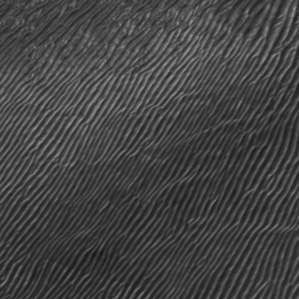
Label: frost